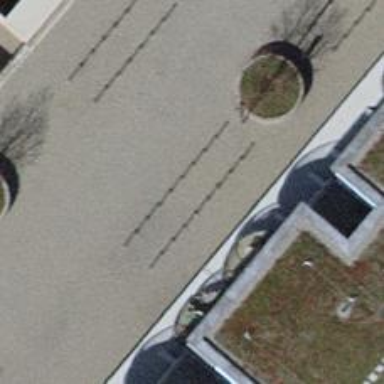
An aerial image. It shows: Bicycle parking area with stands.